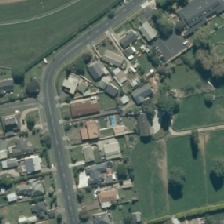
Land cover: urban_build_up